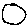
Label: circle